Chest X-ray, PA view. Patient: 57 years old, sex M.
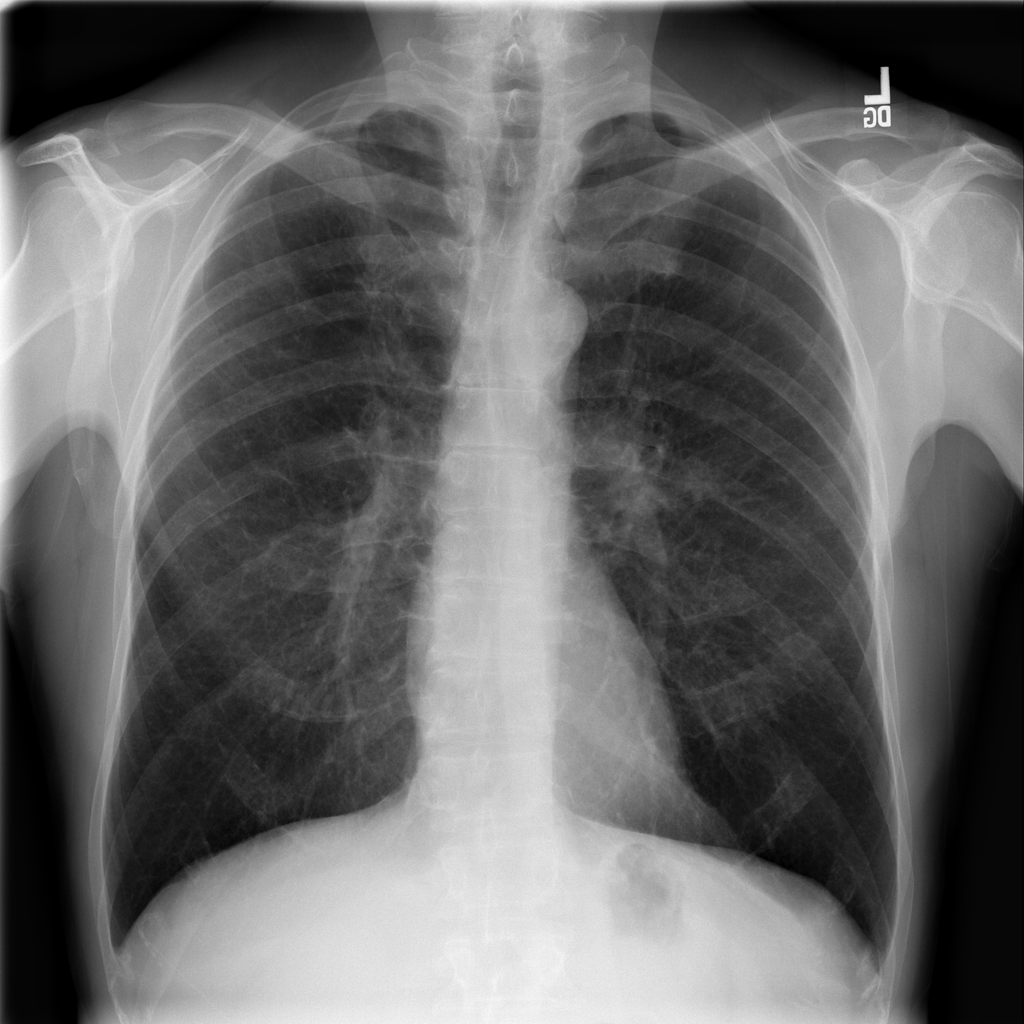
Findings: No Finding